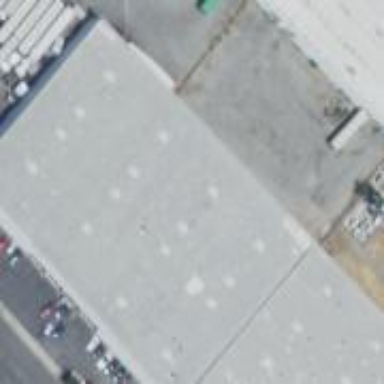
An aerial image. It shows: Warehouse.